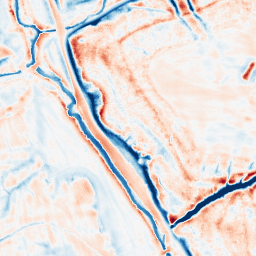
Category: edge_preserving
Decomposition family: bilateral
Decomposition parameters: d: 21
sigma_color: 75
sigma_space: 75
Upsampling method: sinc_hamming
Upsampling parameters: scale: 2
kernel_size: 16
Upsampling scale: 2